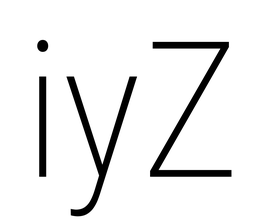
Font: Roboto_Condensed_ExtraLight